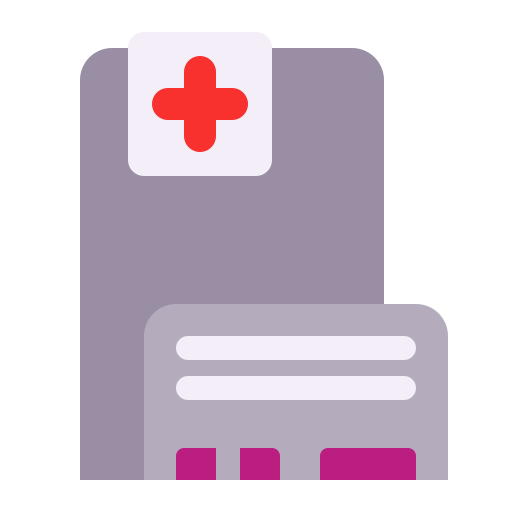
hospital flat